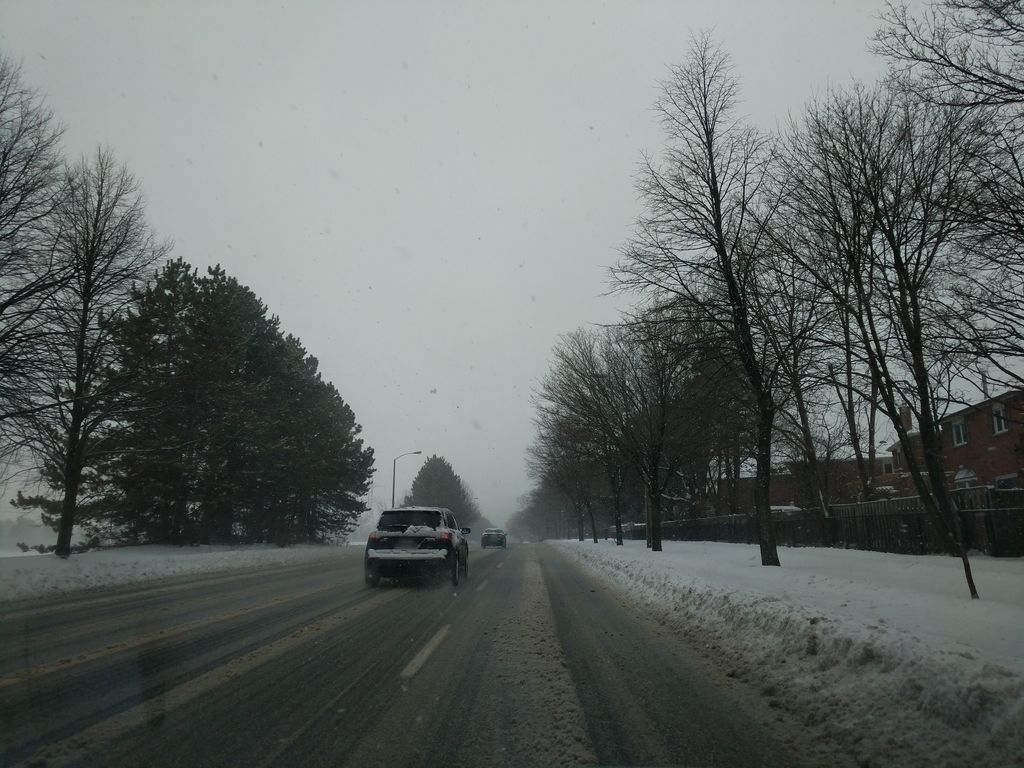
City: toronto